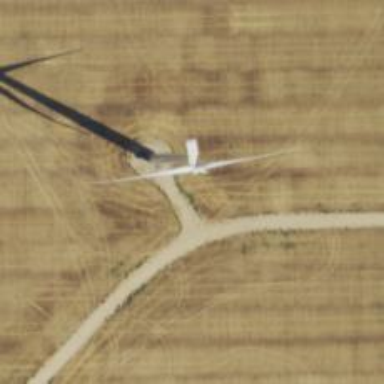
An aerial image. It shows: Wind generator powered by wind. The generator type is horizontal axis and it uses wind turbines.